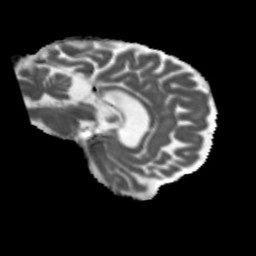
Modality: MD
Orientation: sagittal
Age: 66
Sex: female
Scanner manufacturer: siemens
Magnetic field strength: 3 T
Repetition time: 5.47 s
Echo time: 0.0854 s